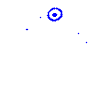
Particle: pion